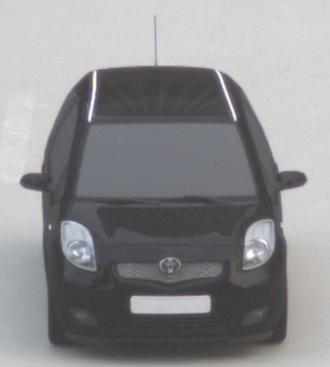
Make: Toyota
Model: Yaris 1.0
Detailed model: Yaris (XP13)
Model produced from: 2011/10
Model produced until: 2014/08
Doors: 3
Color: black
Road condition: dry road
Daytime: morning or afternoon
Contrast: low contrast